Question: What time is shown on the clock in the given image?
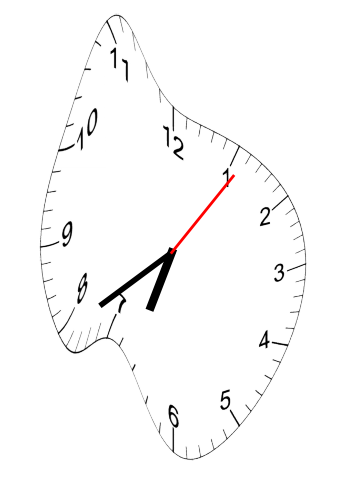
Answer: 06:39:06